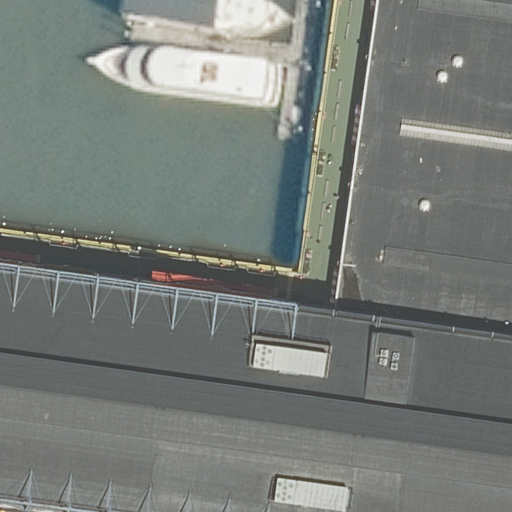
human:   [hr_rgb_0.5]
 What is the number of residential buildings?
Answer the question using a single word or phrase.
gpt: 2

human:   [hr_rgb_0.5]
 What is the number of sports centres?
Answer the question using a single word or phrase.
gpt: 1

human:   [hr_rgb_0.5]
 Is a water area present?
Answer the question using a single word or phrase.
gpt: yes

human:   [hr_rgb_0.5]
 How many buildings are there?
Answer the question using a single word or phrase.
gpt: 2

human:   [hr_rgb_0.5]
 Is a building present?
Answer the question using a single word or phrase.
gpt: yes

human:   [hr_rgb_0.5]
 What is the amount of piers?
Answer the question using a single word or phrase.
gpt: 2

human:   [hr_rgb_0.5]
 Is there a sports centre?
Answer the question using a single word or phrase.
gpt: yes

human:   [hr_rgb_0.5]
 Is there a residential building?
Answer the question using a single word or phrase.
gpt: yes

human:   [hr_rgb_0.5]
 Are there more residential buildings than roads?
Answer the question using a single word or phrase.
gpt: no

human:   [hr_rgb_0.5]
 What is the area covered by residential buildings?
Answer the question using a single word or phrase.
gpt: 9037m2

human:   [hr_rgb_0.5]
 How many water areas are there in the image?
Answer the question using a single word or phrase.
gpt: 1

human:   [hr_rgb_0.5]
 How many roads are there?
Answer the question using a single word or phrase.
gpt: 2

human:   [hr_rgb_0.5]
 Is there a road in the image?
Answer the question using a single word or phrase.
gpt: yes

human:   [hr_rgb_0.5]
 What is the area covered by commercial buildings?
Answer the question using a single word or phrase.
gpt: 0m2

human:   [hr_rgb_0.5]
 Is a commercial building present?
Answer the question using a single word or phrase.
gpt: no

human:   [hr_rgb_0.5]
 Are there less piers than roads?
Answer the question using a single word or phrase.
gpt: no

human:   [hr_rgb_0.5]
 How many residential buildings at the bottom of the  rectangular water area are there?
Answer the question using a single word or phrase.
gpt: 1

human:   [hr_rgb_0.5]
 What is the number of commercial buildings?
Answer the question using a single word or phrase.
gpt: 0

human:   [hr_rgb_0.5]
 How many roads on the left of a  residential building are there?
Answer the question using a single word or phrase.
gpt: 0

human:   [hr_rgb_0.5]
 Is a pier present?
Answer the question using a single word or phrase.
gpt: yes

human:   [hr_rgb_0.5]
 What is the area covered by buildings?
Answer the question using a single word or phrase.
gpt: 9037m2

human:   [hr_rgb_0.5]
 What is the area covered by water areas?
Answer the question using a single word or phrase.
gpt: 3180m2

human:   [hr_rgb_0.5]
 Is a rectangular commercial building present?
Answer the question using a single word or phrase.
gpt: no

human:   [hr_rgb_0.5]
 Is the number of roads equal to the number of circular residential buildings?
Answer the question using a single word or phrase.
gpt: no

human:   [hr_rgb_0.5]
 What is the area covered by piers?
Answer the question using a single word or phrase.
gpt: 9037m2

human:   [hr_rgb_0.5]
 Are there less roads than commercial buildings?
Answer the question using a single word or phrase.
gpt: no

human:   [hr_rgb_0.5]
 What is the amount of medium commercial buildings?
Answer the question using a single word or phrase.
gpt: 0

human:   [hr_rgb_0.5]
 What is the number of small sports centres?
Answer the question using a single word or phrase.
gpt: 0

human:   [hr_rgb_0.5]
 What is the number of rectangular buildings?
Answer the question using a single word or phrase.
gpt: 1

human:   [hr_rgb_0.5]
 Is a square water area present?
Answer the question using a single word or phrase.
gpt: no

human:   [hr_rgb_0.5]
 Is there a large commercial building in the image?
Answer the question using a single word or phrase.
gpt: no

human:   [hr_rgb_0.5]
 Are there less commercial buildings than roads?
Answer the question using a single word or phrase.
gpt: yes

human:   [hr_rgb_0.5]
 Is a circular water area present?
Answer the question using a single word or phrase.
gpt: no

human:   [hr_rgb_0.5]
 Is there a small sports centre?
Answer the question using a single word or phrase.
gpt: no

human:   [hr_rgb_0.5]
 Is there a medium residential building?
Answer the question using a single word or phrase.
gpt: no

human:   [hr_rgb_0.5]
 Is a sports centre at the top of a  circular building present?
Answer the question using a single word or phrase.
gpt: no

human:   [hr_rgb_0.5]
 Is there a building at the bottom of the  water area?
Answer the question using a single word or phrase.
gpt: yes

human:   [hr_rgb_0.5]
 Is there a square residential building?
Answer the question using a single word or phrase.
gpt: no

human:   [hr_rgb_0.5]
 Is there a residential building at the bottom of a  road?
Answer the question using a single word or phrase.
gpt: yes

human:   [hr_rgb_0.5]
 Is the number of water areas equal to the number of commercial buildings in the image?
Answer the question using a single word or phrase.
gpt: no

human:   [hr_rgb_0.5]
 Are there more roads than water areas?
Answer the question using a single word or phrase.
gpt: yes

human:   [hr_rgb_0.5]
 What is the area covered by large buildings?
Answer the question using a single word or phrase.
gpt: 9037m2

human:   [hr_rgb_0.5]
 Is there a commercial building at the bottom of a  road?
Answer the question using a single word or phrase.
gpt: no

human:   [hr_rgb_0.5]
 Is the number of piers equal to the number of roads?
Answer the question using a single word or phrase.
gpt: yes

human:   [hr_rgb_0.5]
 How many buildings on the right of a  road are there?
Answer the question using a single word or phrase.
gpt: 0

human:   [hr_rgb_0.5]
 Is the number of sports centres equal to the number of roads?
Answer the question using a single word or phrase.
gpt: no

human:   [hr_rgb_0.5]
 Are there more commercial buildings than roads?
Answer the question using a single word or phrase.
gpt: no

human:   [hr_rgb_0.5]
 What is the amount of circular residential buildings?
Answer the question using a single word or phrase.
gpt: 0

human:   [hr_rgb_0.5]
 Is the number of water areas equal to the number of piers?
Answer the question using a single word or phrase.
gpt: no

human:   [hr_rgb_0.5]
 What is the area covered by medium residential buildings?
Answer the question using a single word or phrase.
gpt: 0m2

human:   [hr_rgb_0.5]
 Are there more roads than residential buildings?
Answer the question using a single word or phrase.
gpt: no

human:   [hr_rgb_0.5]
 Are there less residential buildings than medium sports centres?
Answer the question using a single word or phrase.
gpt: no

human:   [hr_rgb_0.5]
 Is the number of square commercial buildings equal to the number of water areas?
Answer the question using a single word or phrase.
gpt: no

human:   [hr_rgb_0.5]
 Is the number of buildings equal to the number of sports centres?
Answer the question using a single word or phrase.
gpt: no

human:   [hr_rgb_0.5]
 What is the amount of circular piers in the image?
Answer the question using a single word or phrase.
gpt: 0

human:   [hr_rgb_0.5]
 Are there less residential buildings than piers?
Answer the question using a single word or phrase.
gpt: no

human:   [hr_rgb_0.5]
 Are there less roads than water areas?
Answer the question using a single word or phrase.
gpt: no

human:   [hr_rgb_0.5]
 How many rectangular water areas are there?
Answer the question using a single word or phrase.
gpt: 1

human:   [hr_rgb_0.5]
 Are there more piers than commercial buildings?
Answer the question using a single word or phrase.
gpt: yes

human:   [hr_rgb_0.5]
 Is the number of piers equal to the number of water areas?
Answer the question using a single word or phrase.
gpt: no

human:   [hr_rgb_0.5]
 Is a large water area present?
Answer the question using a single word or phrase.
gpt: yes

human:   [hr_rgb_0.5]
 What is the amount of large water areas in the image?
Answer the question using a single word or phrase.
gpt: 1

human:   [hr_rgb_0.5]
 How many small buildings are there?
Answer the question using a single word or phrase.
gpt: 0

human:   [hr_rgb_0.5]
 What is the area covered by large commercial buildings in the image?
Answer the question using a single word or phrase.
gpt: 0m2